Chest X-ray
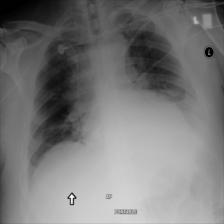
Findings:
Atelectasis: positive
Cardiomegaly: negative
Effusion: negative
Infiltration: positive
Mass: negative
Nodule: negative
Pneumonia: negative
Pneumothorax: negative
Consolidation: negative
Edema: negative
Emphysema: negative
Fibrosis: negative
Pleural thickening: negative
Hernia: negative